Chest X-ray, AP view. Patient: 58 years old, sex M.
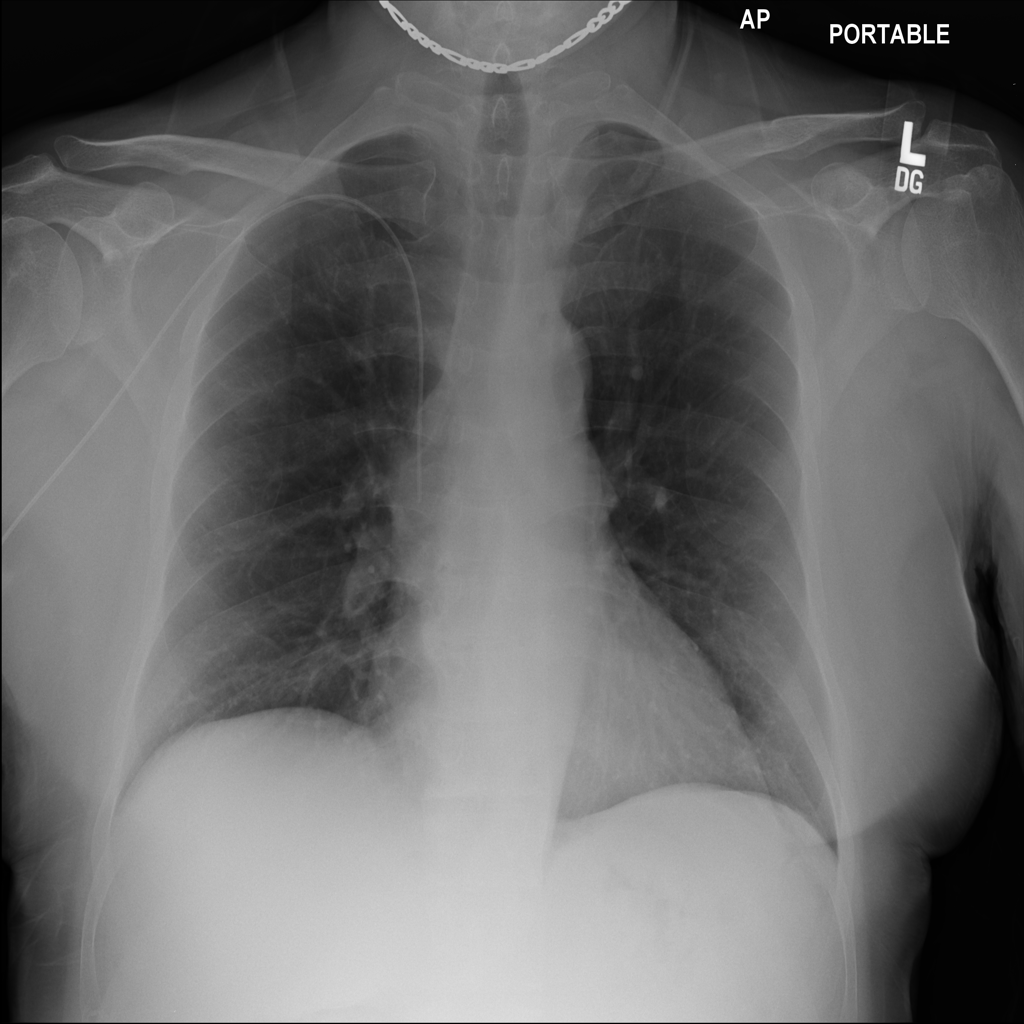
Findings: No Finding